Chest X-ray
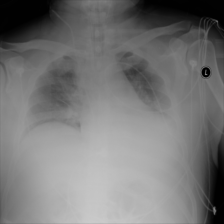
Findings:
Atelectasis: negative
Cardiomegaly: negative
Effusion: positive
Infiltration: negative
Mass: negative
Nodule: negative
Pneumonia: negative
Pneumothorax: negative
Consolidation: negative
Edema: negative
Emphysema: negative
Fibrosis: negative
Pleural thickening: negative
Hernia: negative